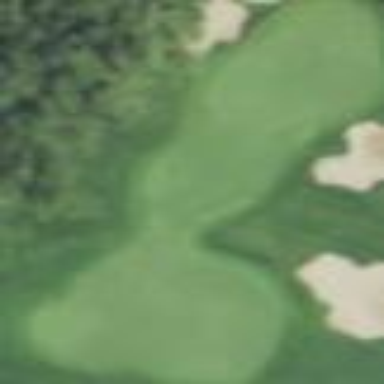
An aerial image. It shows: Picturesque green golfing area with grass land use.